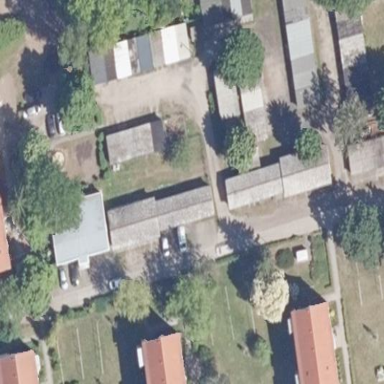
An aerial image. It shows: Garages as the designated land use.